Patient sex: F
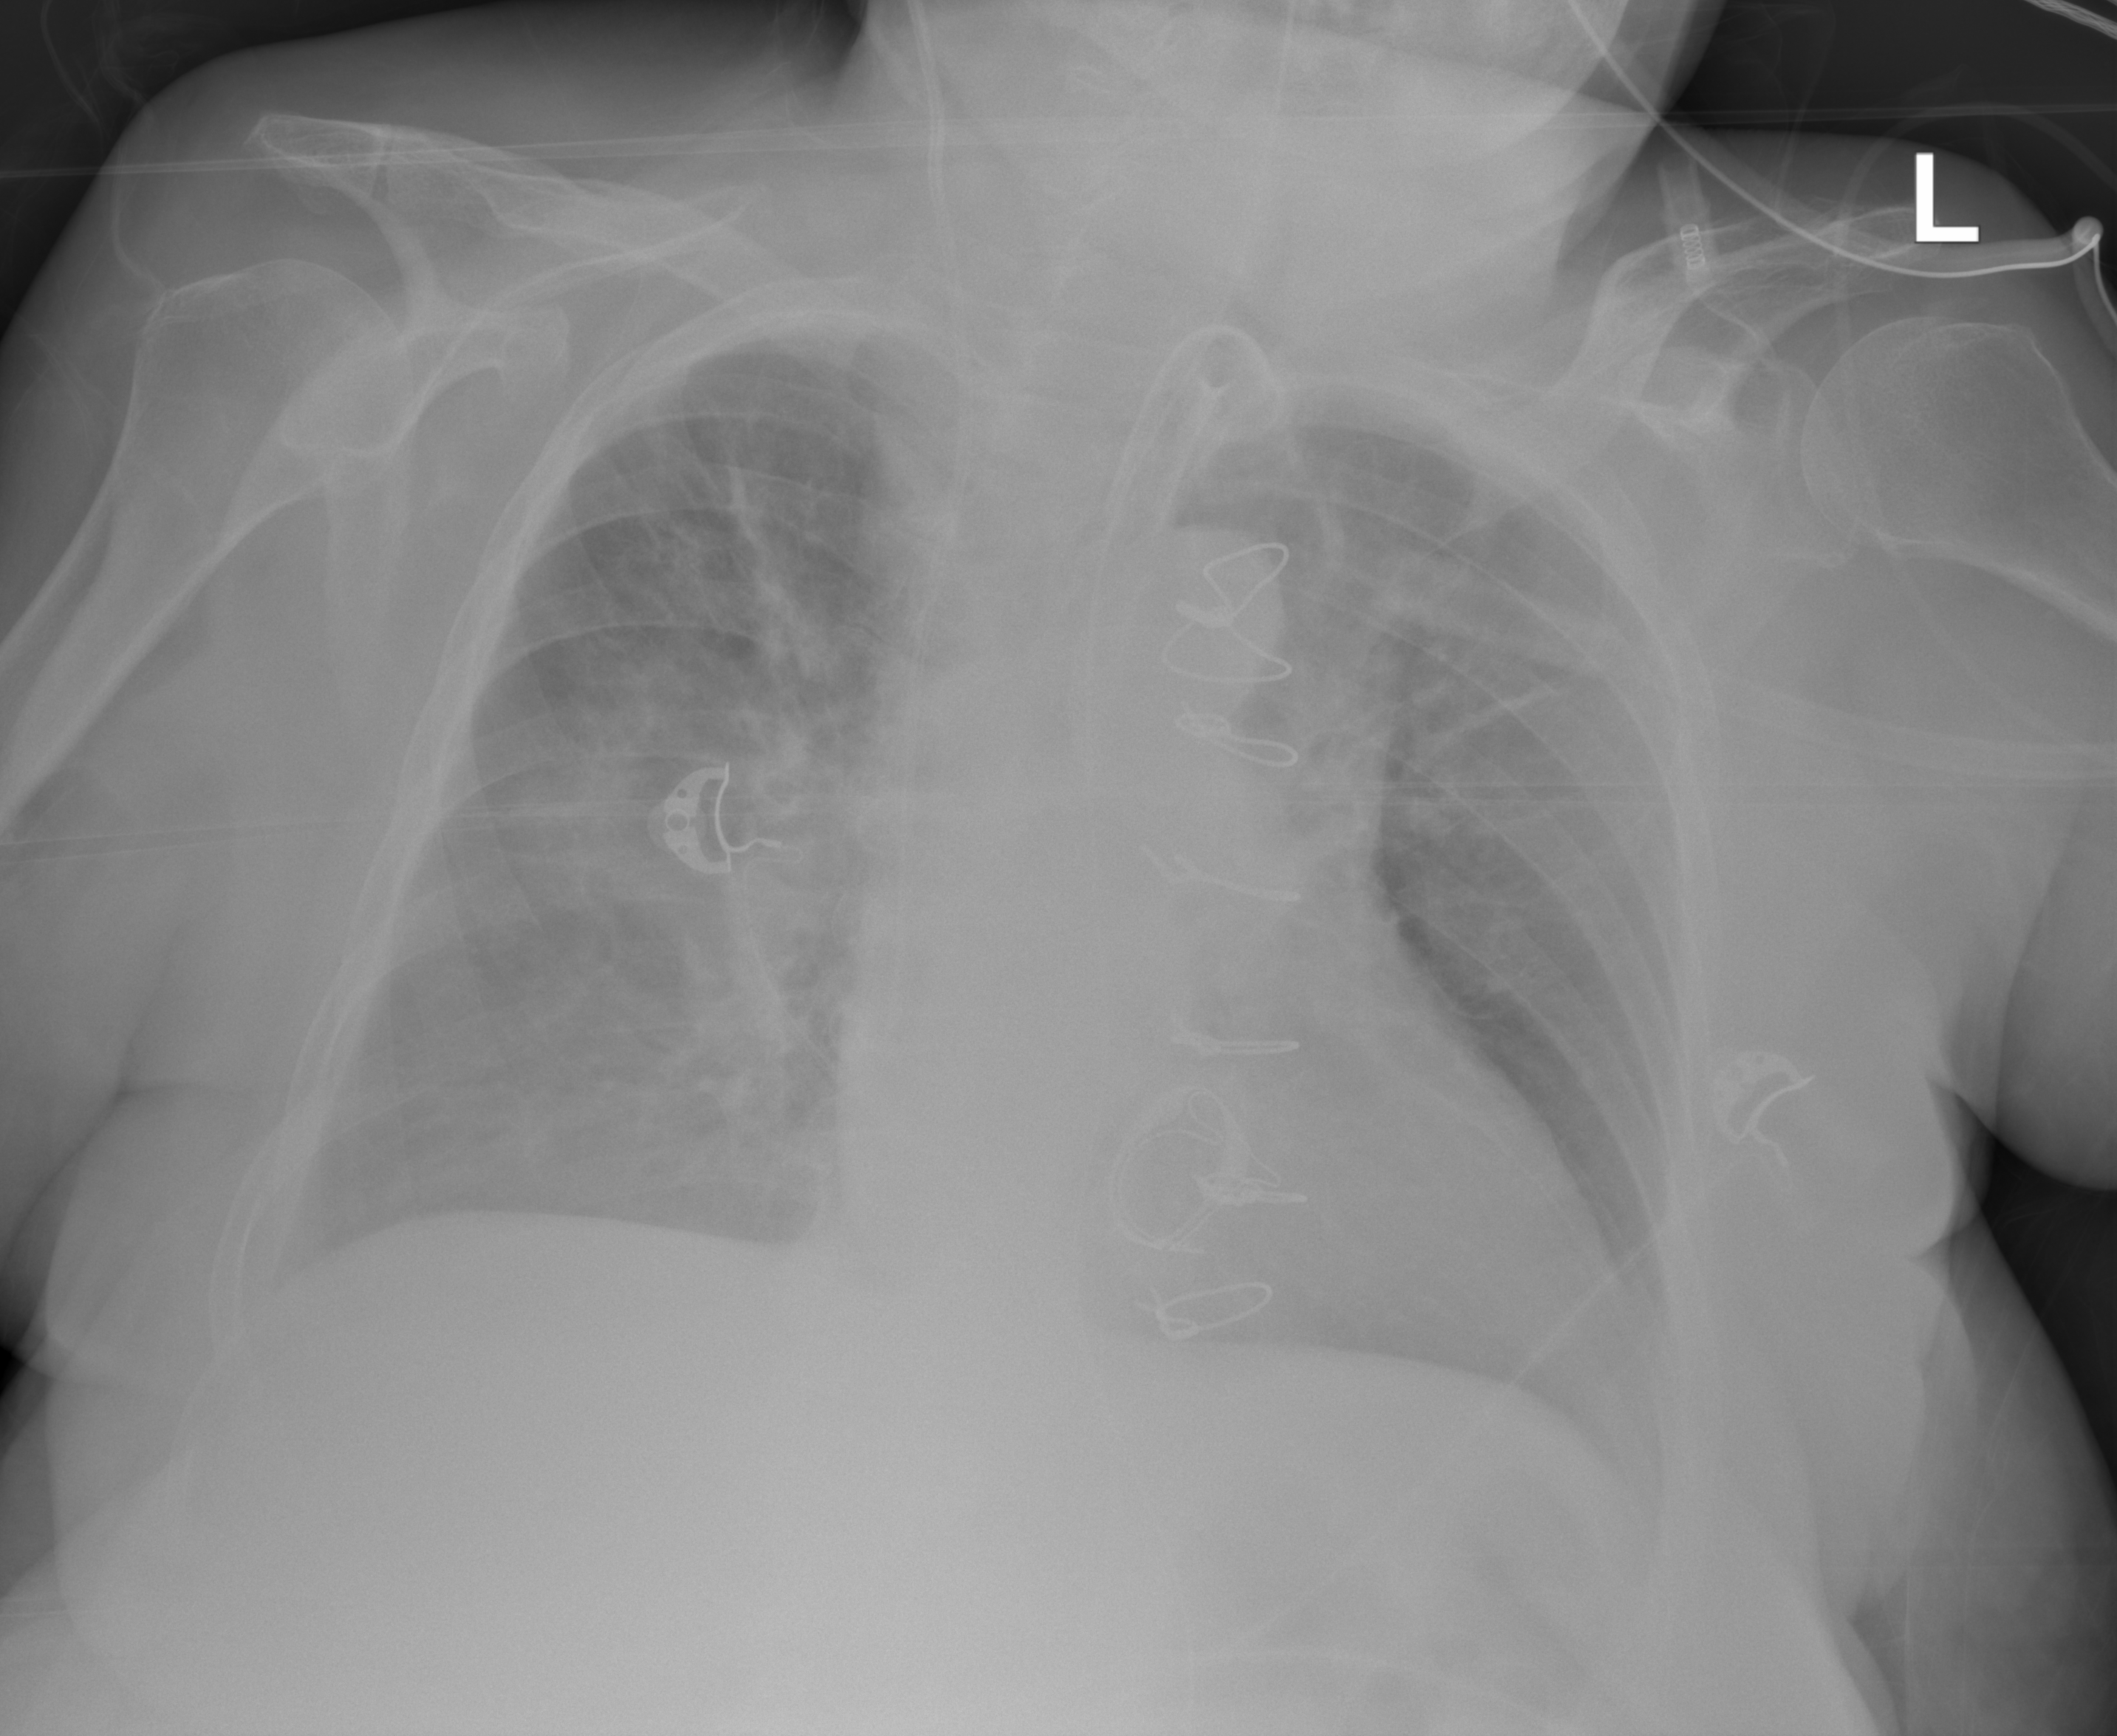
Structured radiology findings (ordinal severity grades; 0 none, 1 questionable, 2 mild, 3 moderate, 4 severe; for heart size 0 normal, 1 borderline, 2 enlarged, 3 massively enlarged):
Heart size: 2
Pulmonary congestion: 3
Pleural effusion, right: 2
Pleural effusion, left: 1
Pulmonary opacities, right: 2
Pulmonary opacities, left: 2
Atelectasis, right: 2
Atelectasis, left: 2